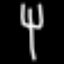
Label: fork